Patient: sex M, age 51
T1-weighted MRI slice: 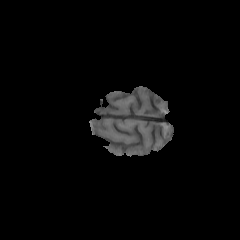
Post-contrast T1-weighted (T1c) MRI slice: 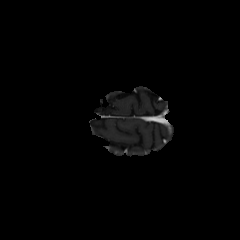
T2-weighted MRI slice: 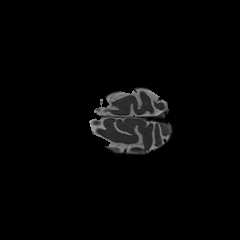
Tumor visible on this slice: no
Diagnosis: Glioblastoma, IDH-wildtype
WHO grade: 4